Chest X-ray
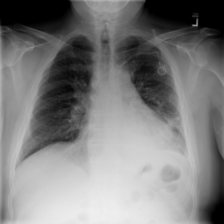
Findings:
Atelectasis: negative
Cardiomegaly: negative
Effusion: positive
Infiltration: positive
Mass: positive
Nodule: negative
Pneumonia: negative
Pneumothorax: negative
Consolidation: negative
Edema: negative
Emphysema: negative
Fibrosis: negative
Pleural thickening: negative
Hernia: negative